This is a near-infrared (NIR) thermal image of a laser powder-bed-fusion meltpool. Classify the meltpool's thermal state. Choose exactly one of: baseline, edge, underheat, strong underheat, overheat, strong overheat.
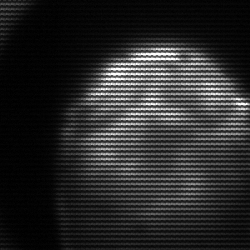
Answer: edge